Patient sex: M
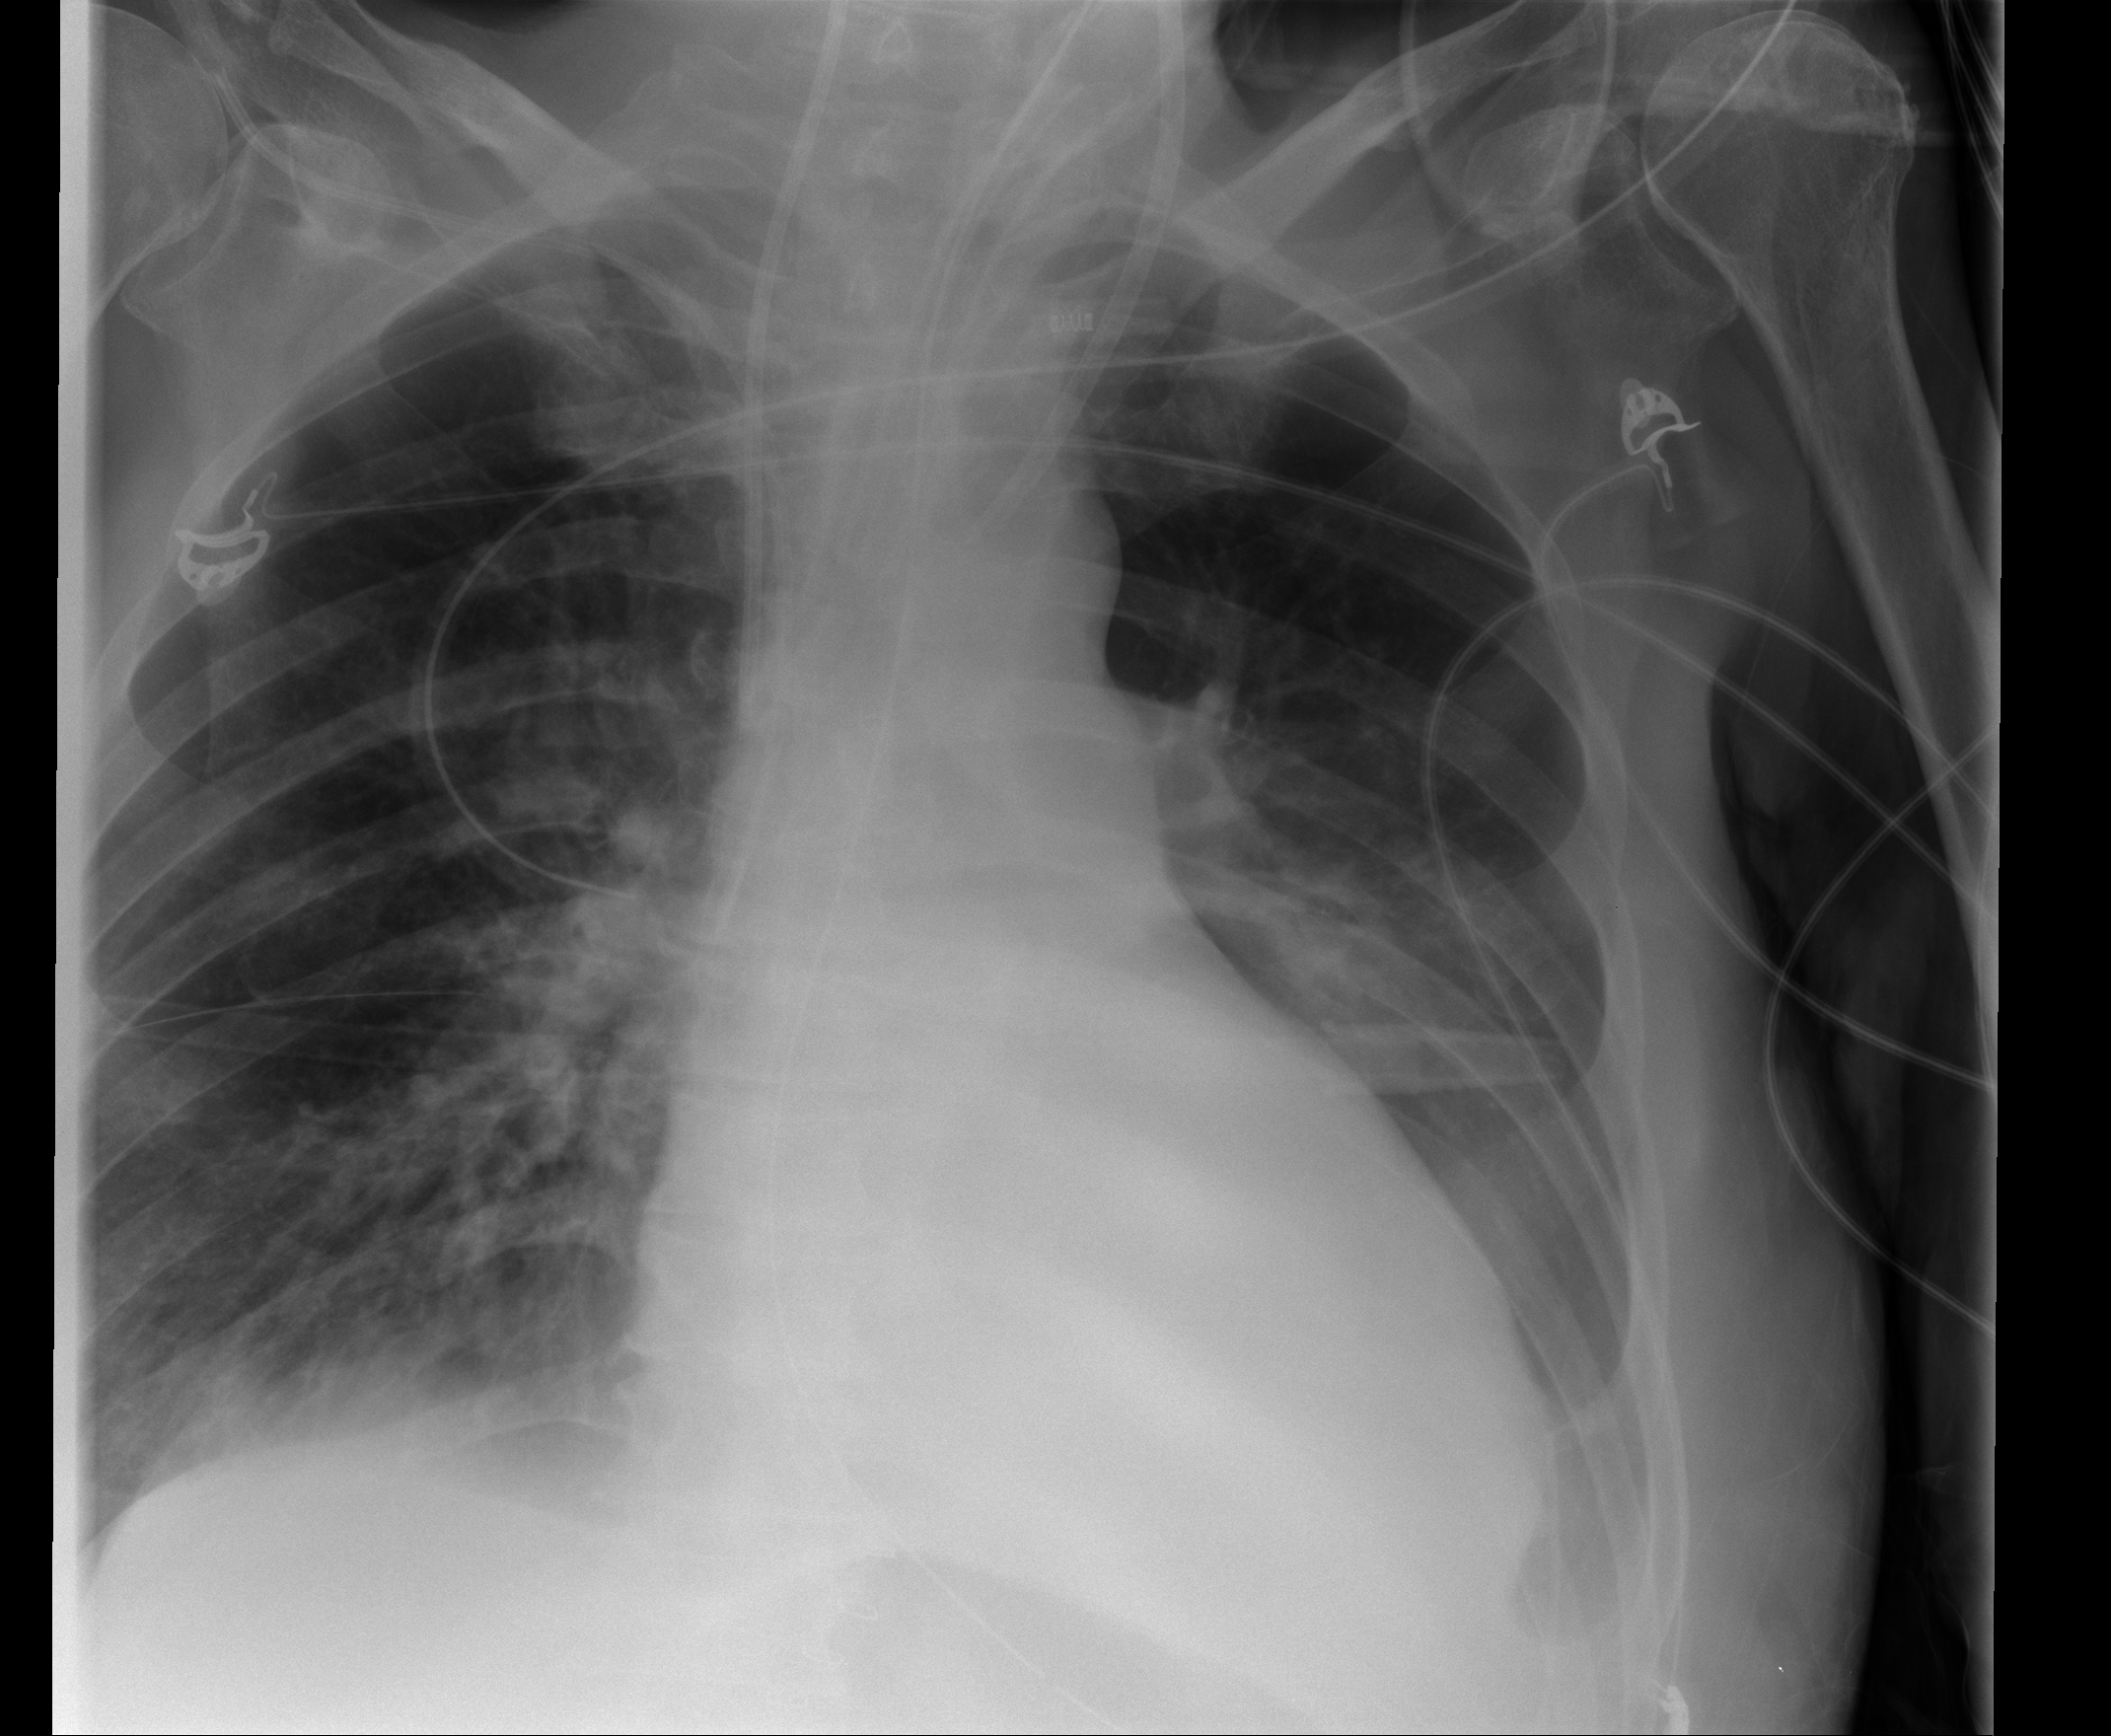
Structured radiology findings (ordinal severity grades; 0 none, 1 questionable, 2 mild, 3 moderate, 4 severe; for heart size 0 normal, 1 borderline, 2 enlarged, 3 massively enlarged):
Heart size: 0
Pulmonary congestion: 0
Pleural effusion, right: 0
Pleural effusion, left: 2
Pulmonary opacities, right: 0
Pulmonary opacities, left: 0
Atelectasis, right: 0
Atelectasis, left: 2